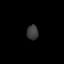
Tissue: lung
Cell type: Myeloid cells
Senescence score: 0.5474
Nuclear area (px): 167
Mean DAPI intensity: 59.737